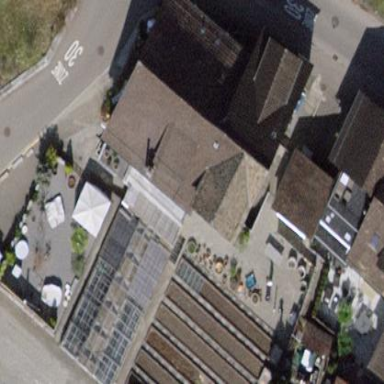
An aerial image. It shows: Greenhouse designed for horticulture purposes.